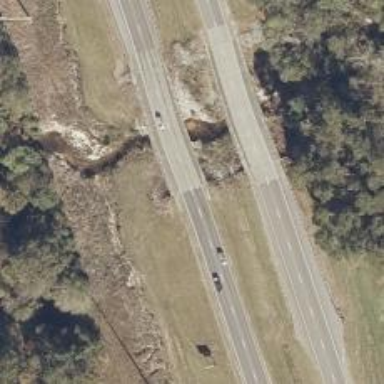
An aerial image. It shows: Primary highway bridge over expressway.